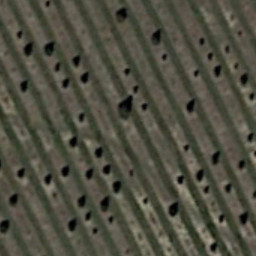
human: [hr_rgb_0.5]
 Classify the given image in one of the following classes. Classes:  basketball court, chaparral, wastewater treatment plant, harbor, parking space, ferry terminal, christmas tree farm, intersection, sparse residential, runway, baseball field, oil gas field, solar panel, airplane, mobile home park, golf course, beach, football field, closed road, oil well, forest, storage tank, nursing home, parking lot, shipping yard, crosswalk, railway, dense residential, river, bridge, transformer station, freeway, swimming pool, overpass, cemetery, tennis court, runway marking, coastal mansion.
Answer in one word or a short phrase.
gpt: christmas tree farm